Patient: sex M, age 61
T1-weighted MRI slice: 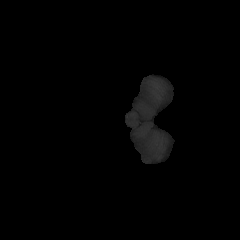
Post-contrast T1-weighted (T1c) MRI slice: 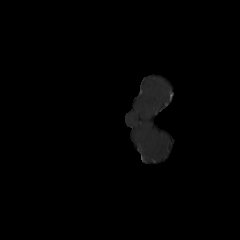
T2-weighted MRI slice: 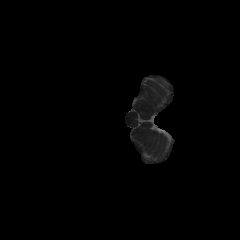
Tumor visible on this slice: no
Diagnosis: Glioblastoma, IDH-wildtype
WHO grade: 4